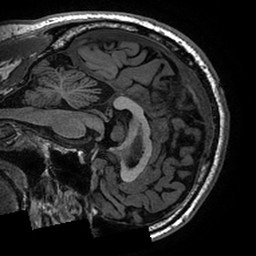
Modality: T1w
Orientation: sagittal
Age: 47
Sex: male
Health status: healthy
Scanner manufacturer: ge
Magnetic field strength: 3 T
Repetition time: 0.006652 s
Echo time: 0.002928 s